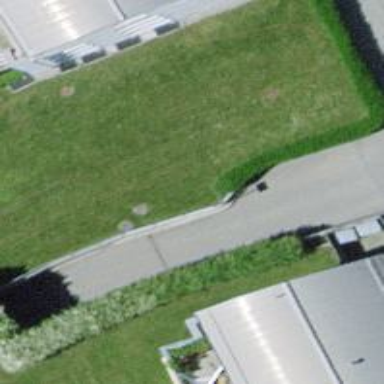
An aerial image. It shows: Driveway leading to service road.